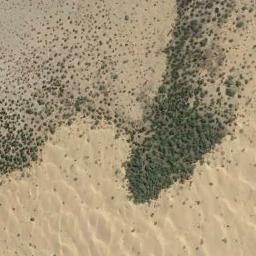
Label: chaparral